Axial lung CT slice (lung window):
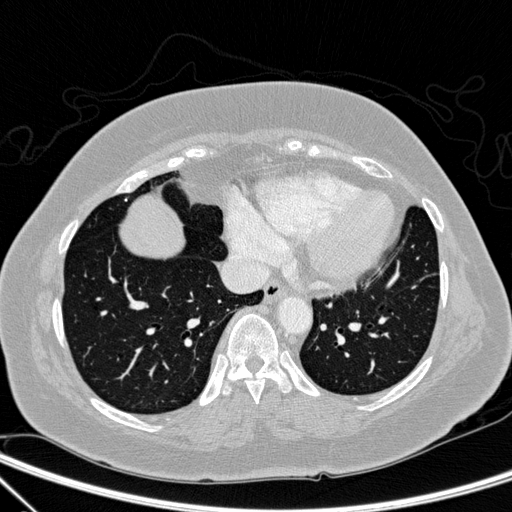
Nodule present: no